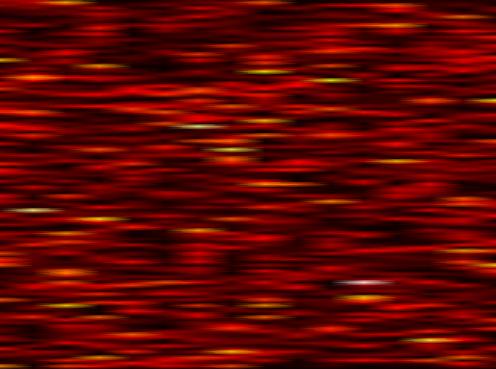
Label: FOFDM